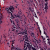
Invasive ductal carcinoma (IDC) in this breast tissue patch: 0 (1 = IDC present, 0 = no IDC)